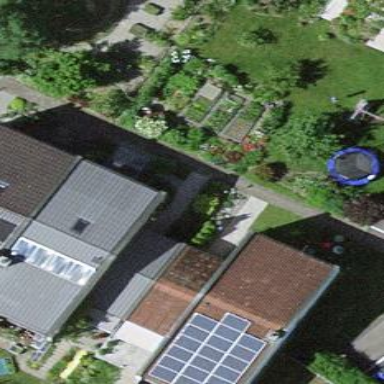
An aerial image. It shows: Simple and straightforward house.